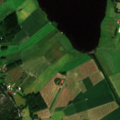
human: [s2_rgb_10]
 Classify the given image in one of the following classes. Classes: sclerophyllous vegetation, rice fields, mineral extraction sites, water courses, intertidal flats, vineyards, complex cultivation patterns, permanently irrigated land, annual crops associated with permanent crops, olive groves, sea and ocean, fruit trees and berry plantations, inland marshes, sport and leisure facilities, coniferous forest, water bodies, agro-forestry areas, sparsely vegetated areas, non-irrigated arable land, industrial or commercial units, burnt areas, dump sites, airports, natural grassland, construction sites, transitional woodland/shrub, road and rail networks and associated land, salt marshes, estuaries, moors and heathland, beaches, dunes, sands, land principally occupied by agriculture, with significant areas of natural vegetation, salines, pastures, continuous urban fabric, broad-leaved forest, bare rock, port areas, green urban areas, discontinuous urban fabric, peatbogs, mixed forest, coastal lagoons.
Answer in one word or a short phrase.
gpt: discontinuous urban fabric, non-irrigated arable land, land principally occupied by agriculture, with significant areas of natural vegetation, coniferous forest, mixed forest, water bodies